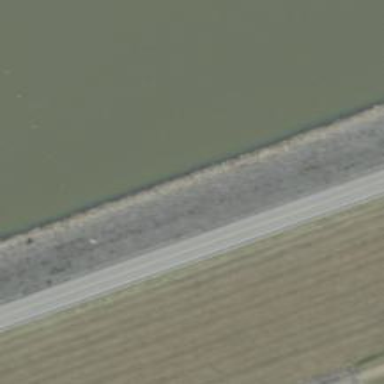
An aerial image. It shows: Dam along waterway.